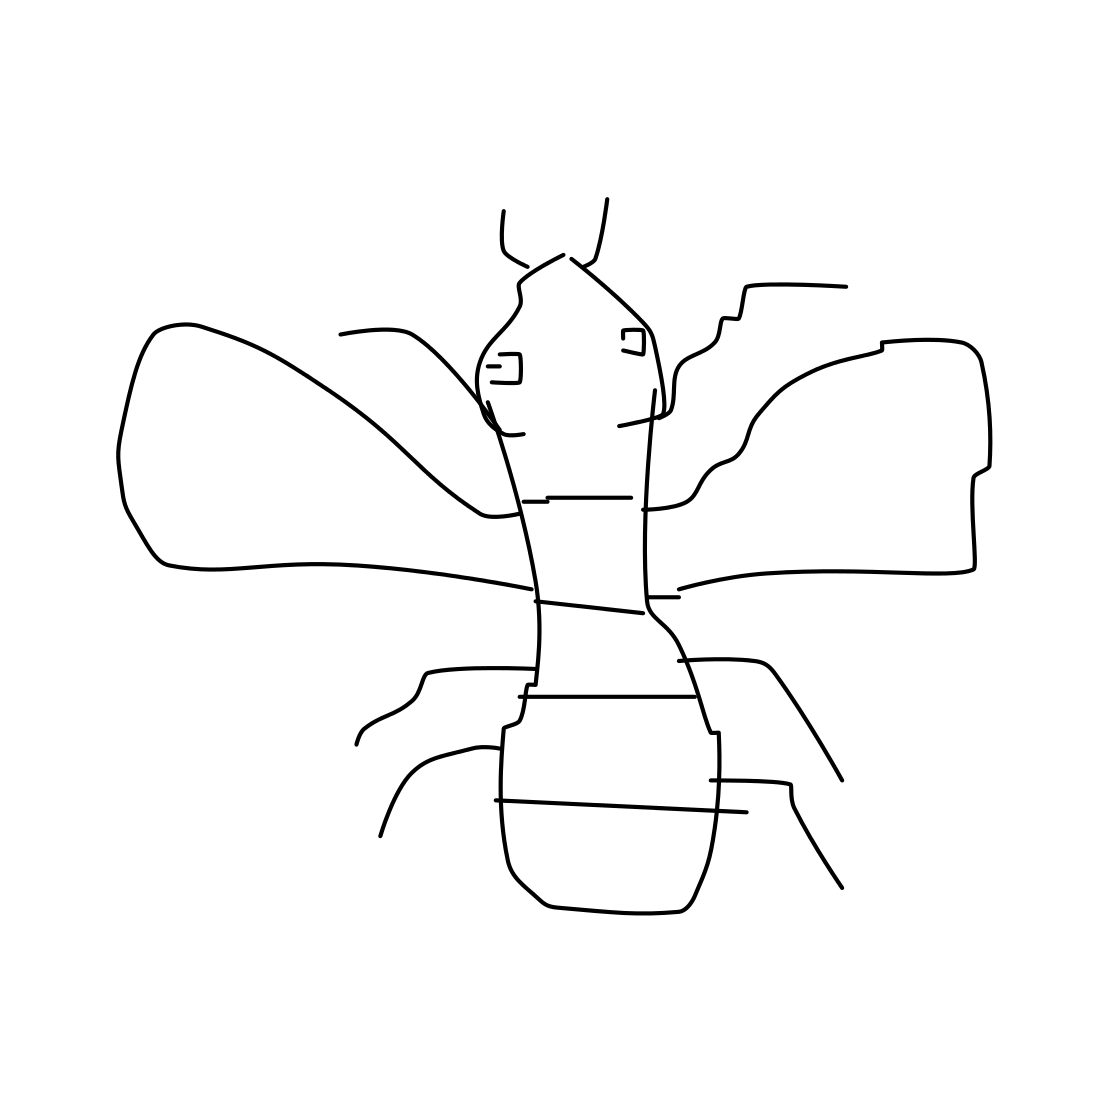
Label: bee